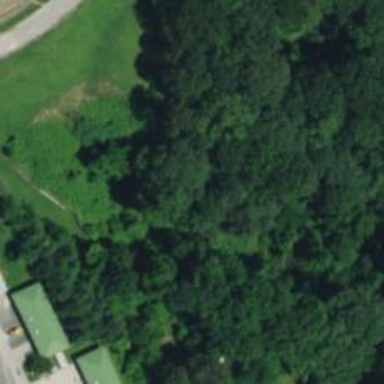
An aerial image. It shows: Disc golf tee area.